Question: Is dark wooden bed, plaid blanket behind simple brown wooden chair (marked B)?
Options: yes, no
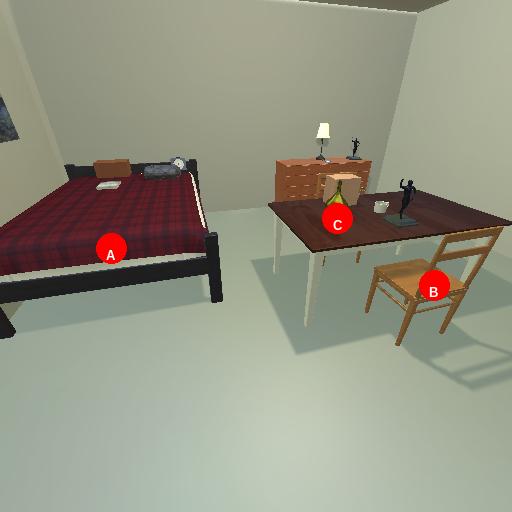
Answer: yes